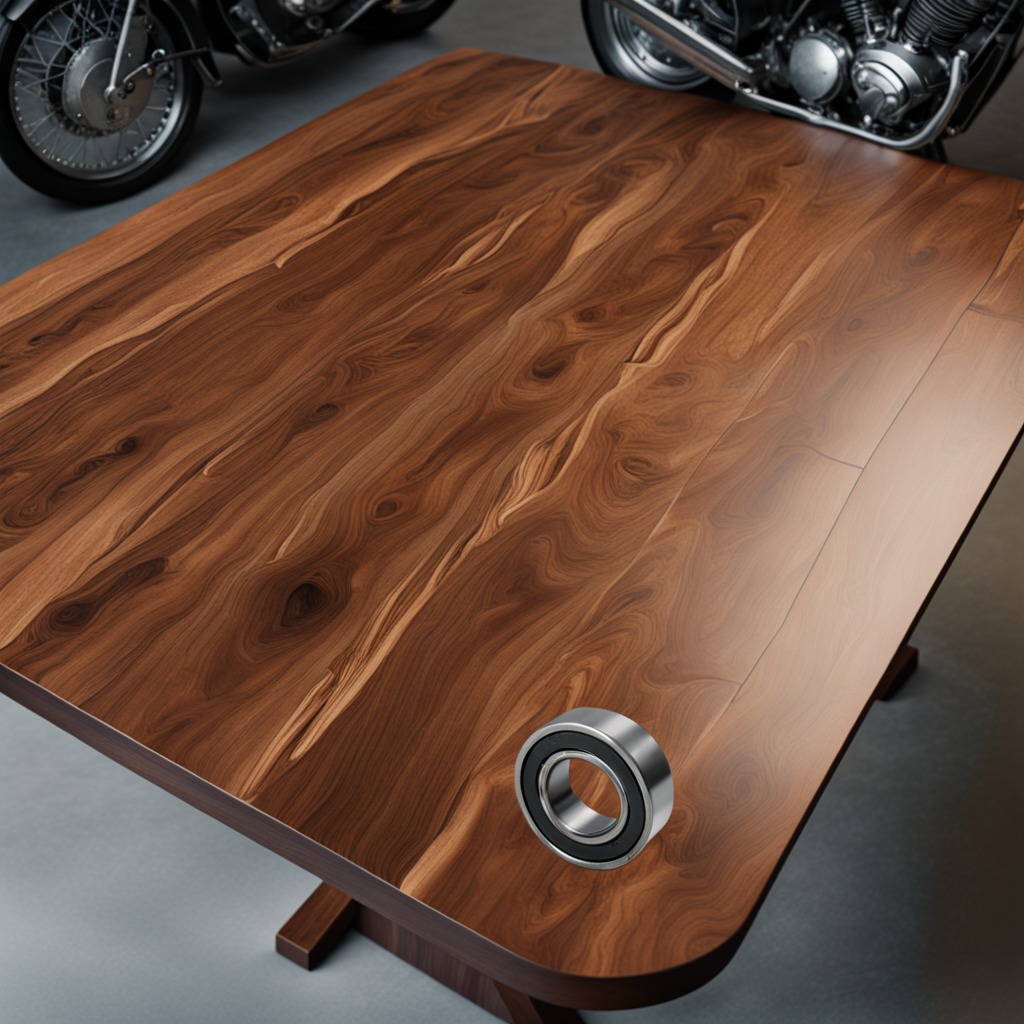
A metal ball bearing is lying on the wooden table in the garage.